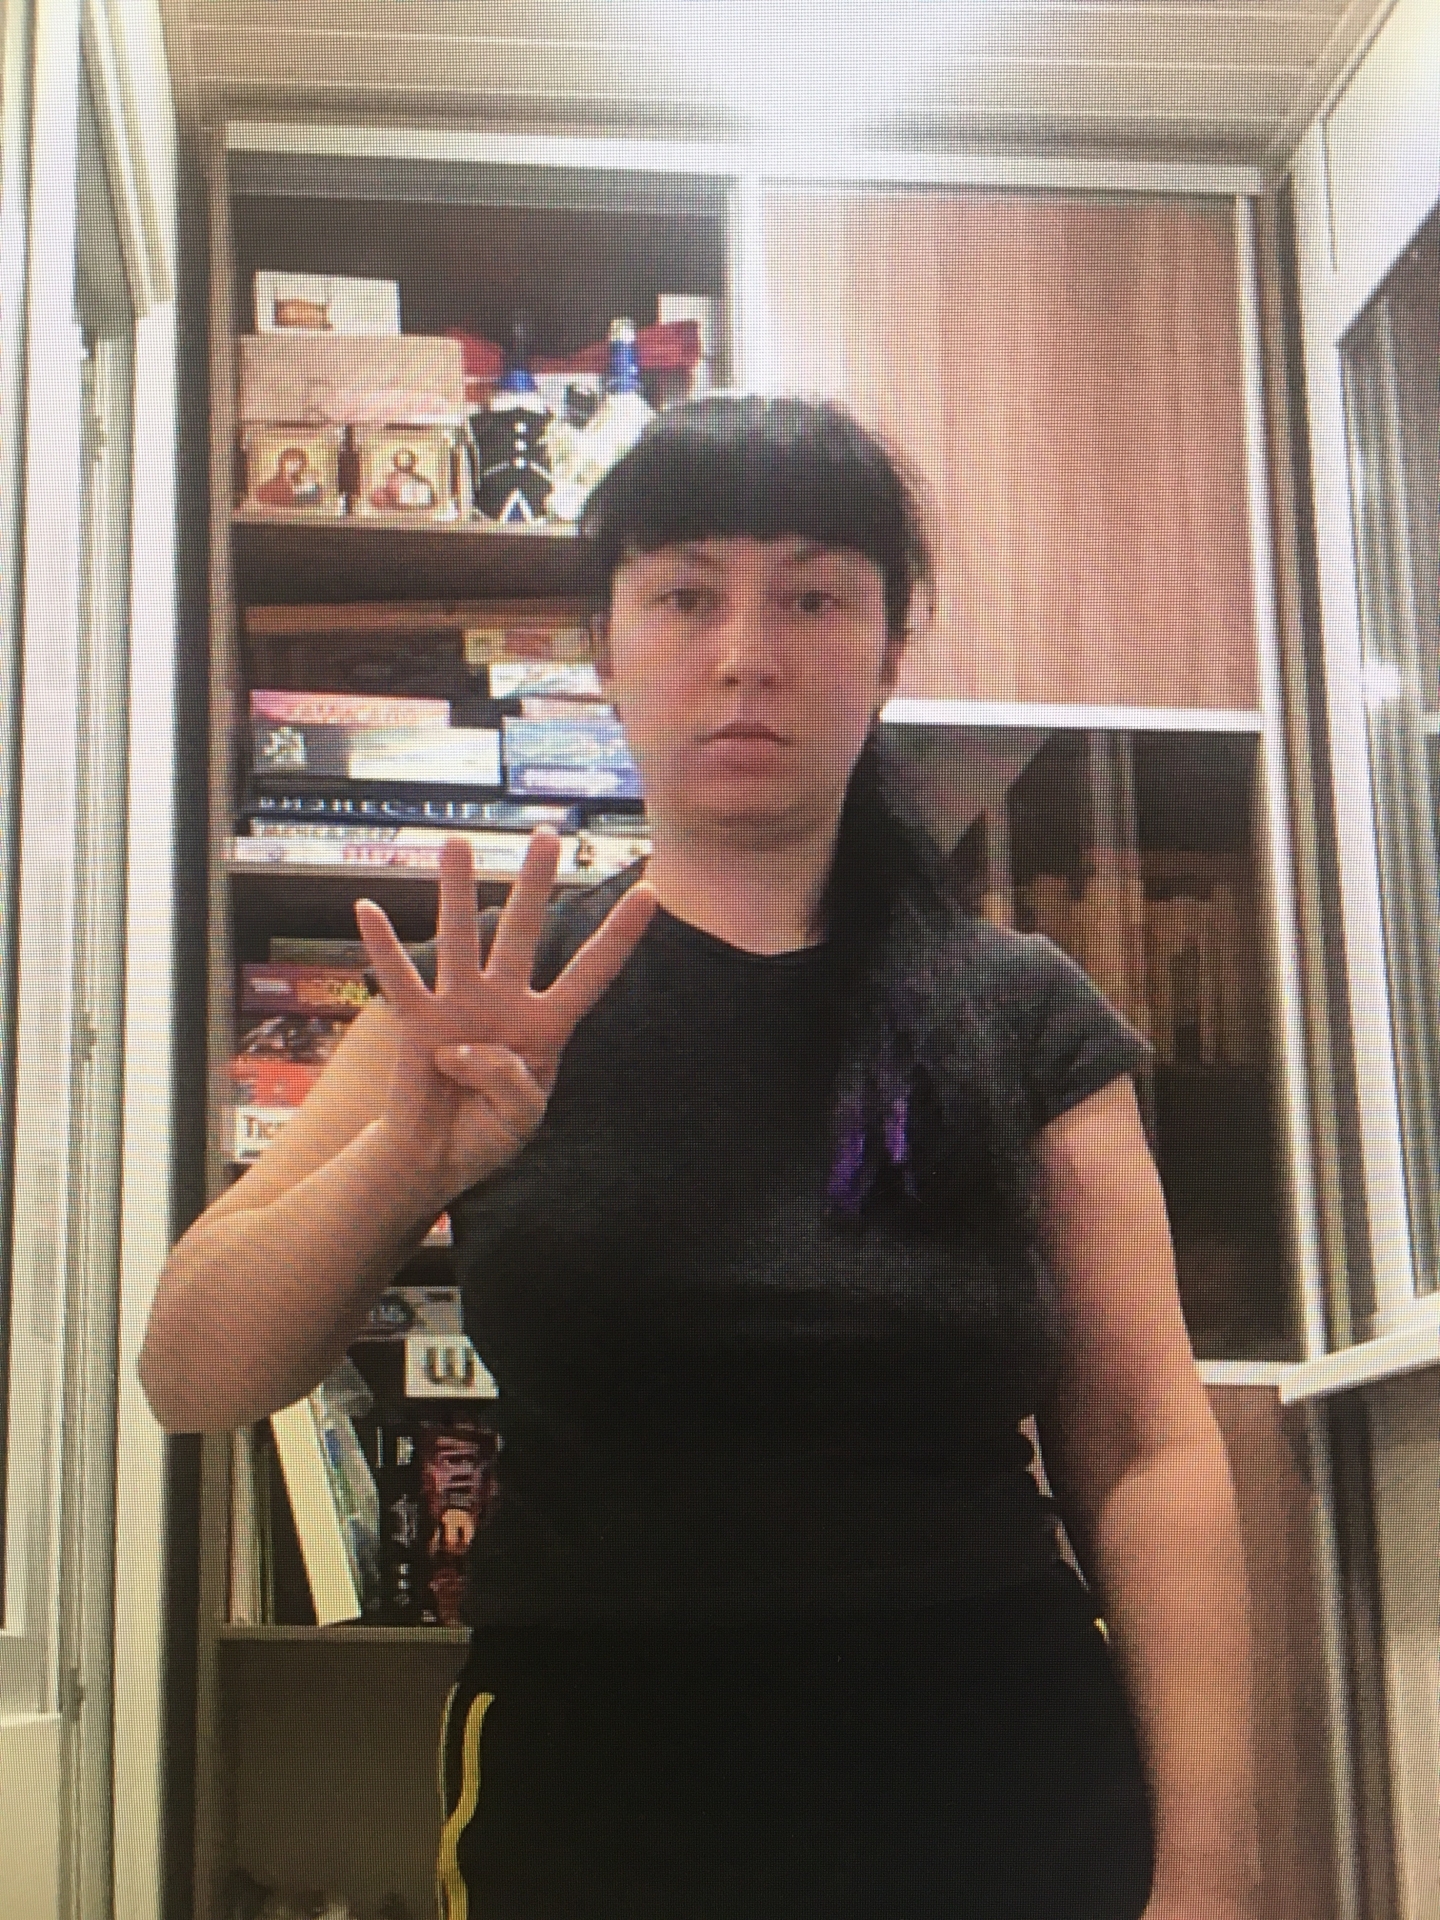
Label: noise